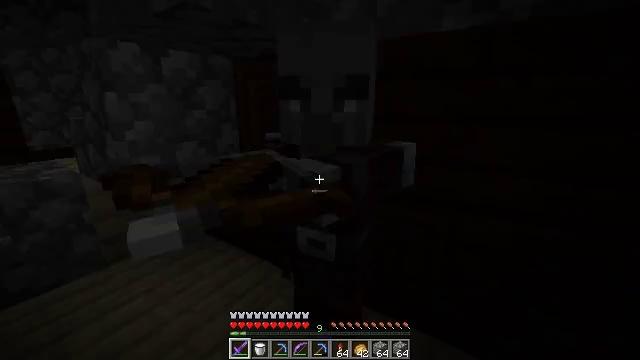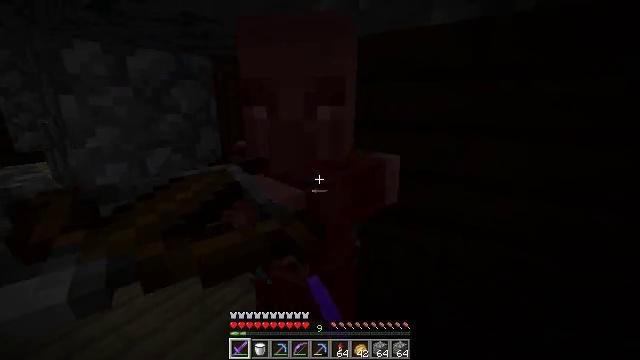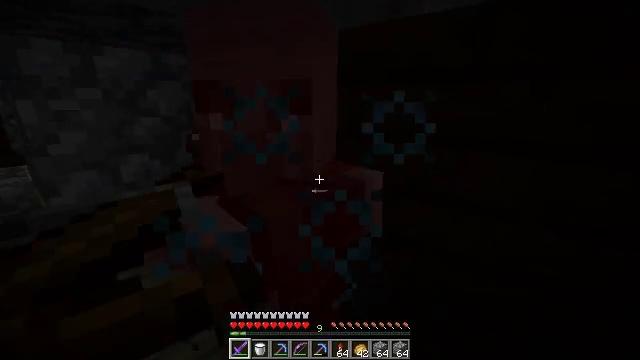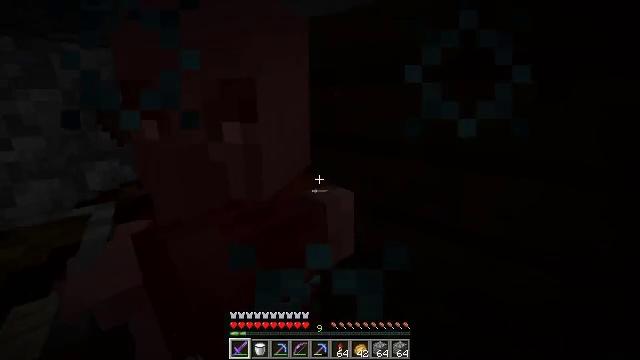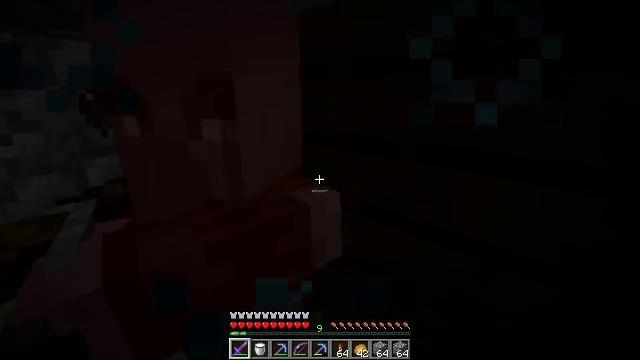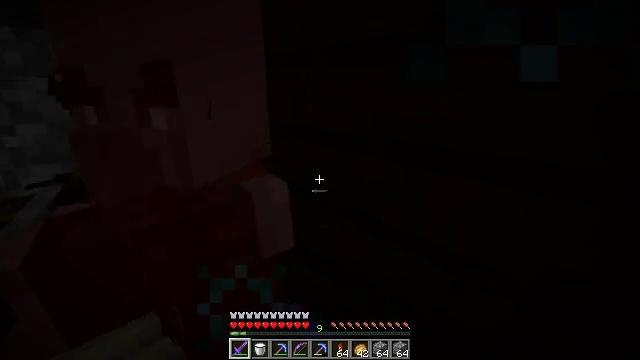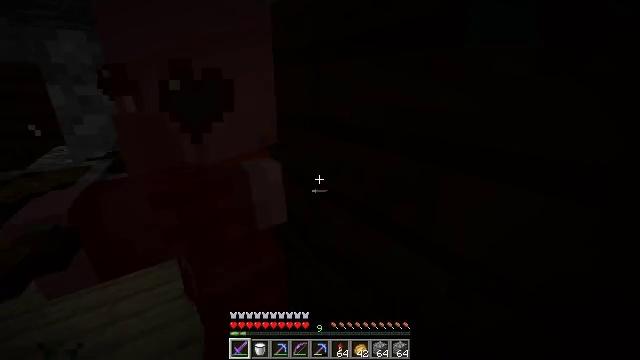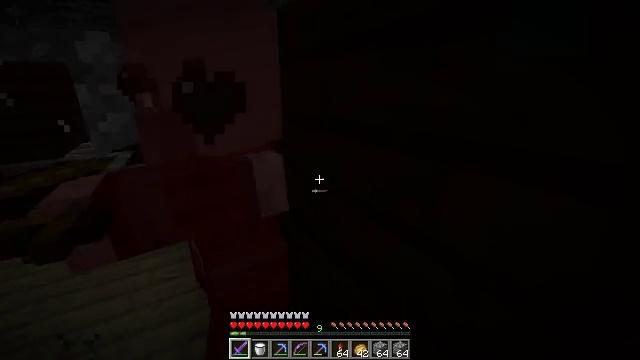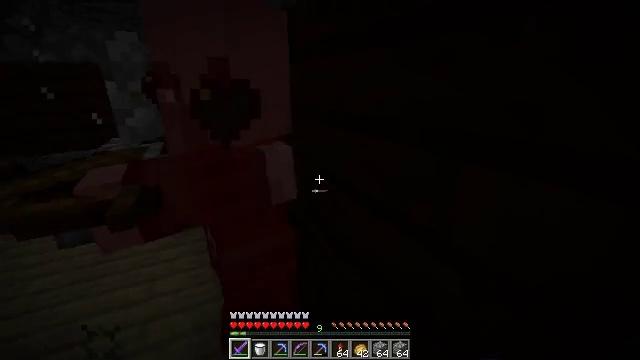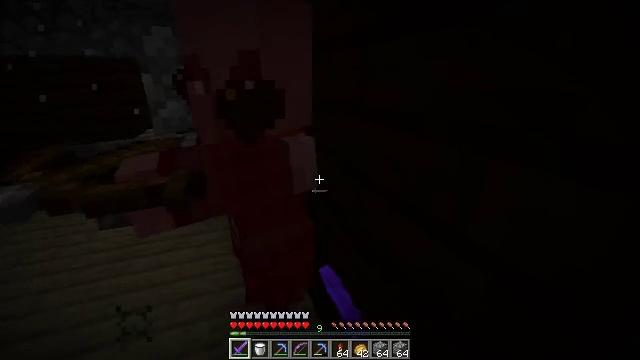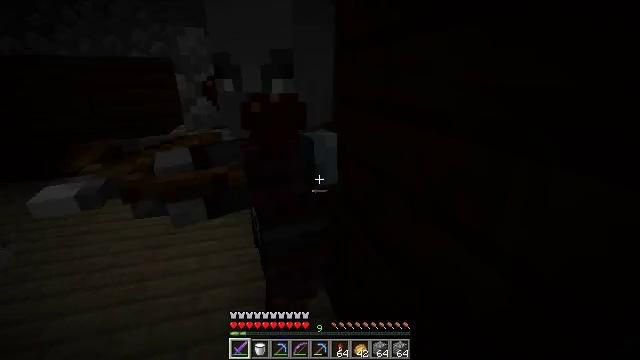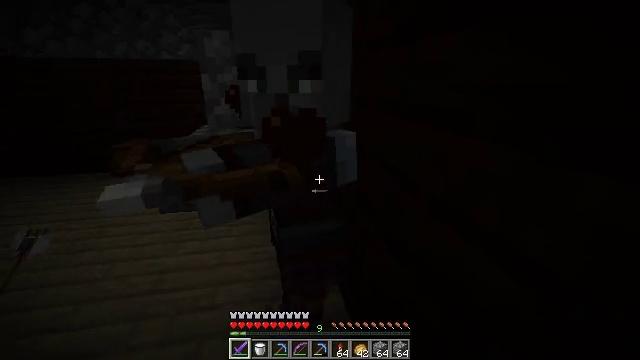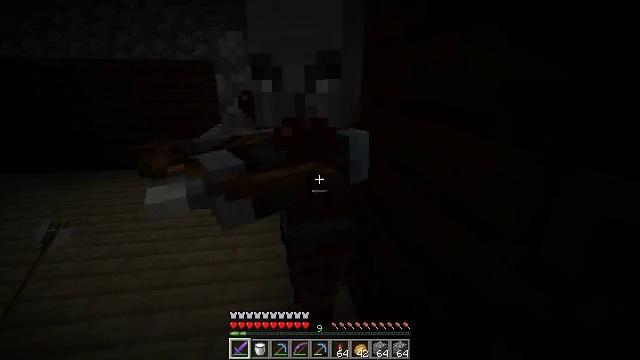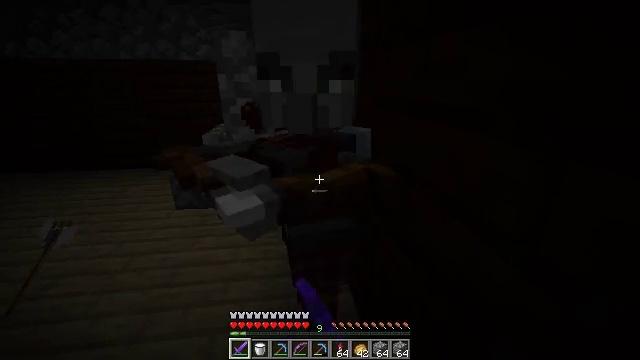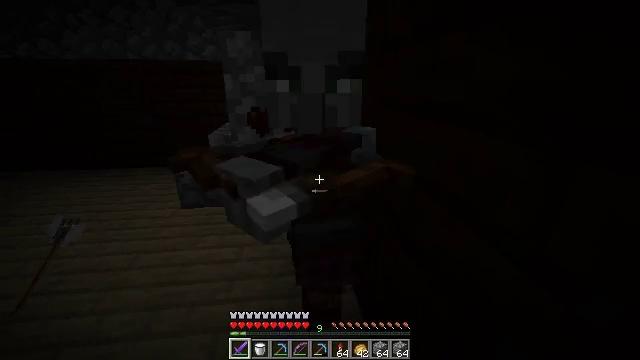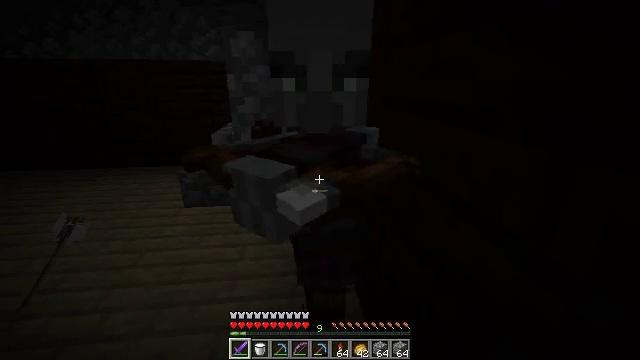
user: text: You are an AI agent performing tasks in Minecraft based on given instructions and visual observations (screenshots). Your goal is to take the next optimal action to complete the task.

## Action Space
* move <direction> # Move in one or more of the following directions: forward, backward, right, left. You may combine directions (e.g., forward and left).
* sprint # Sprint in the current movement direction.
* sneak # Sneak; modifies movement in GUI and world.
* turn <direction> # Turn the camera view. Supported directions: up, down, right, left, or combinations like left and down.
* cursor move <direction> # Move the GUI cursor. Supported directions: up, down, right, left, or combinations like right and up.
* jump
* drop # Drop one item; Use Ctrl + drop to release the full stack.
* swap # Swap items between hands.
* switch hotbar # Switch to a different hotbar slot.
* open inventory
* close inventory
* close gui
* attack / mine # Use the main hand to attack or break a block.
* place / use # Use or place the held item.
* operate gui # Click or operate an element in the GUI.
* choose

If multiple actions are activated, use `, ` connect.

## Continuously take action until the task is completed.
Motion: motion action
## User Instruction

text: Eliminate hostile mobs.
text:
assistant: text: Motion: move forward and move right, turn left, attack / mine
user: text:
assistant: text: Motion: move forward and move right, turn left, attack / mine
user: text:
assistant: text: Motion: move forward and move right, turn left
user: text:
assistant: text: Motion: move right, turn left, attack / mine
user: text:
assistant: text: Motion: turn left and down, attack / mine
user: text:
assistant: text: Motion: turn left, attack / mine
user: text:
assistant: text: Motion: turn left
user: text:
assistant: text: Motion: turn left, attack / mine
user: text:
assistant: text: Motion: turn left and down, attack / mine
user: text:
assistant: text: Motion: turn left, attack / mine
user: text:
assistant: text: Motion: turn left
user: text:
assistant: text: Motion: turn left, attack / mine
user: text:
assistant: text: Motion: attack / mine
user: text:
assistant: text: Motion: turn left, attack / mine
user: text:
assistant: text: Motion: attack / mine
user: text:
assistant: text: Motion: attack / mine
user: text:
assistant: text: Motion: attack / mine
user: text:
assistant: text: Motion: attack / mine
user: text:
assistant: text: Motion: no_op
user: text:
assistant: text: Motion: attack / mine
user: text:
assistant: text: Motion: attack / mine
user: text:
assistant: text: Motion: attack / mine
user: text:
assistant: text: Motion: no_op
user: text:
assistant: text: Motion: no_op
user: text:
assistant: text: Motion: no_op
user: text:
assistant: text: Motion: no_op
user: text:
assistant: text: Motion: no_op
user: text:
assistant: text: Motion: no_op
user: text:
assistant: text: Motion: turn left
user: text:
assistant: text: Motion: turn left and up